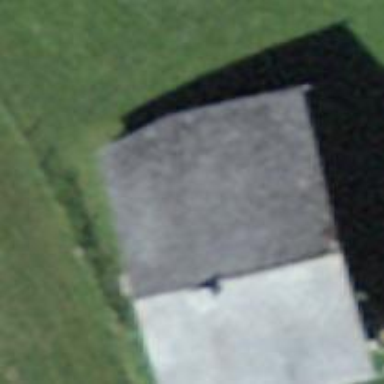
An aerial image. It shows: Farm building.